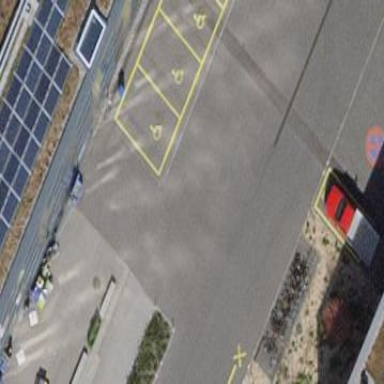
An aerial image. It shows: Disabled parking space.